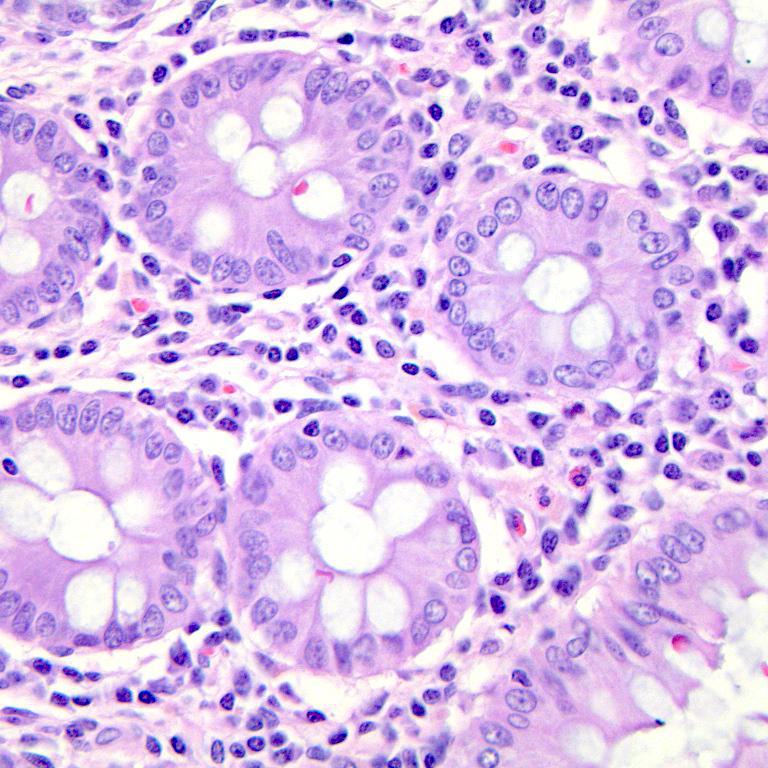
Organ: colon
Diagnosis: benign